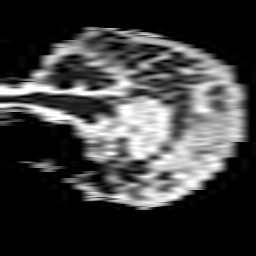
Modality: ADC
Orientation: sagittal
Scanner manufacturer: philips
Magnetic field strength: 3 T
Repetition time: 3.799 s
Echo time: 0.06134 s